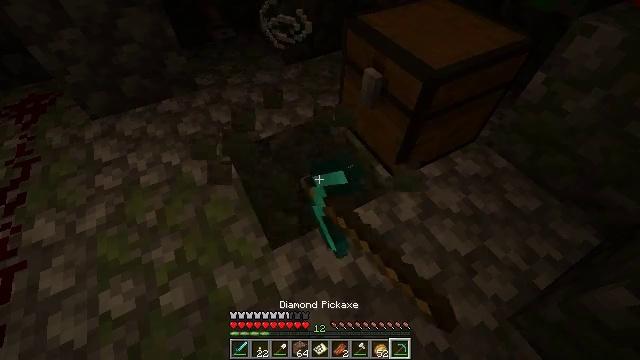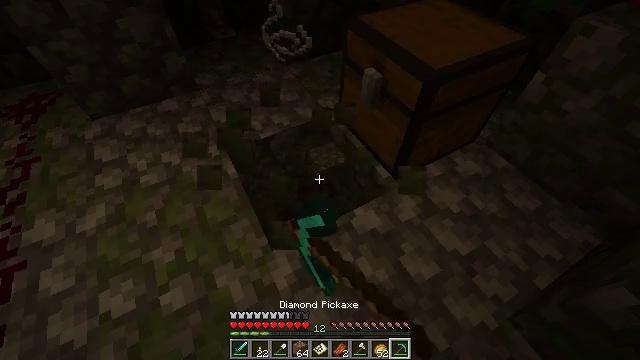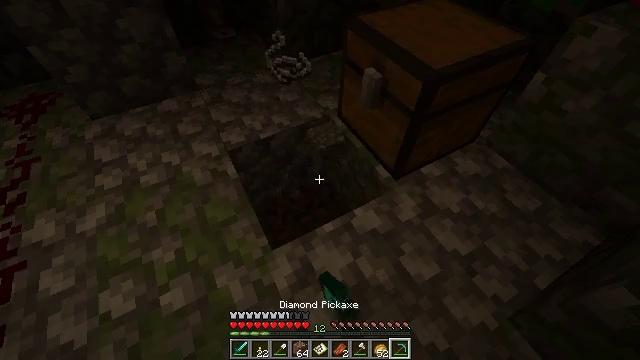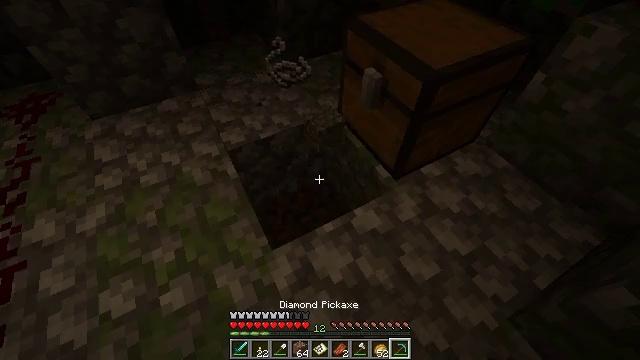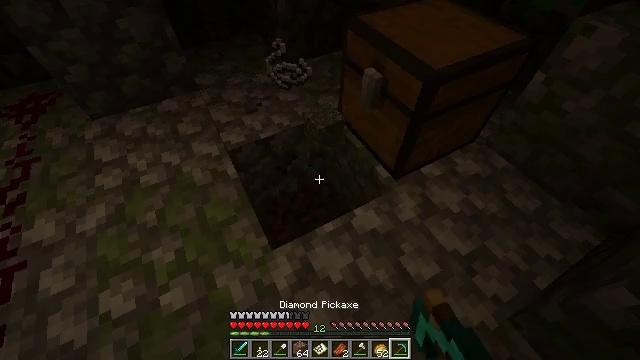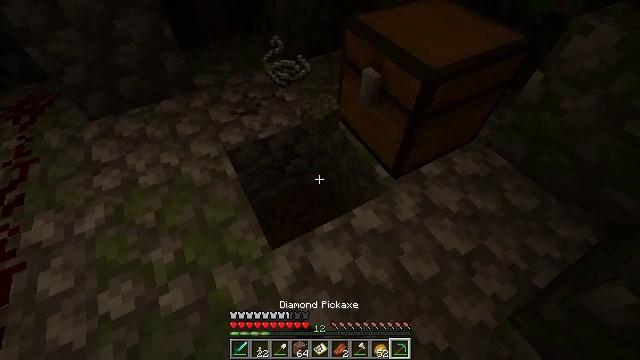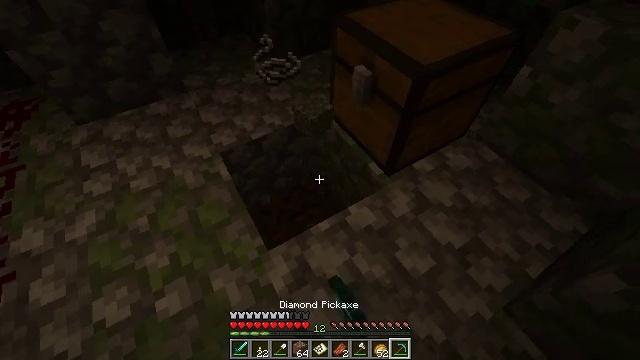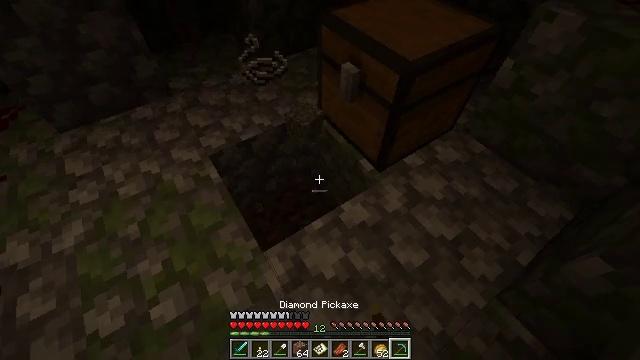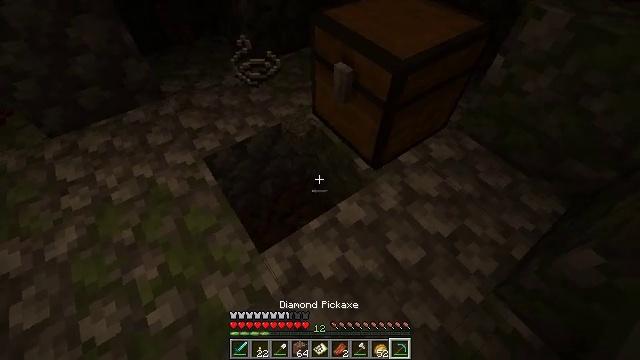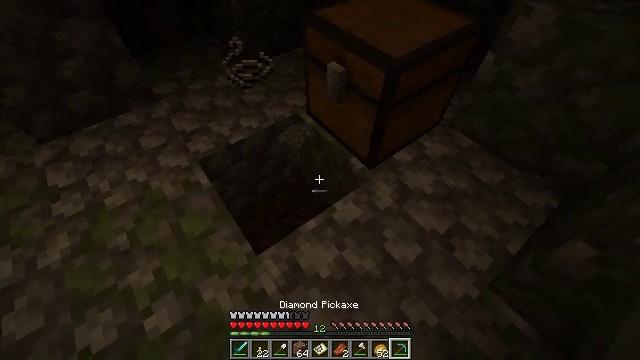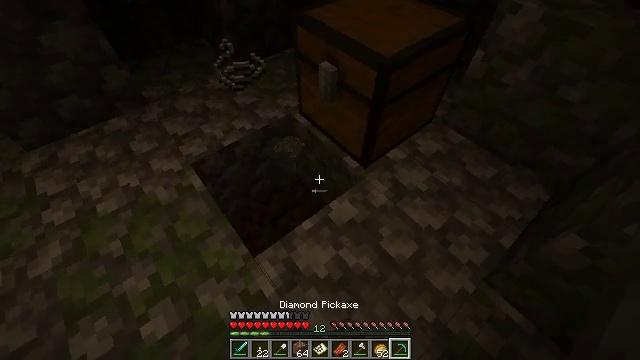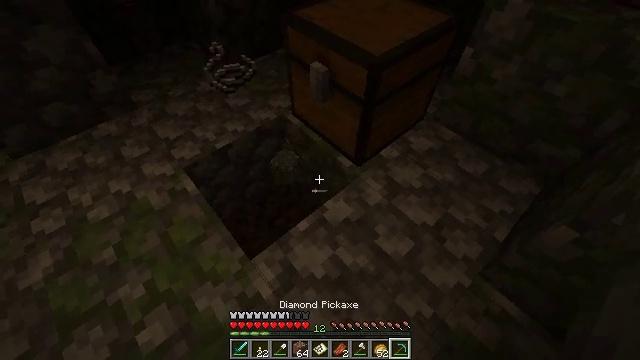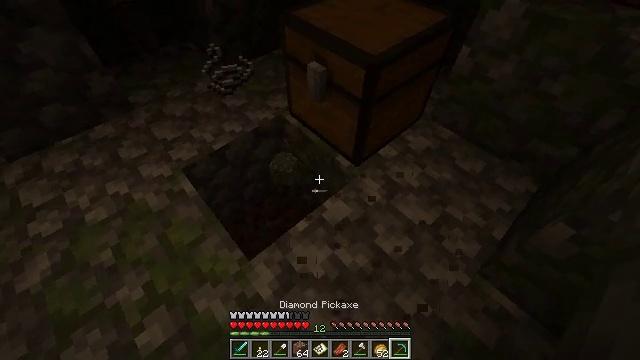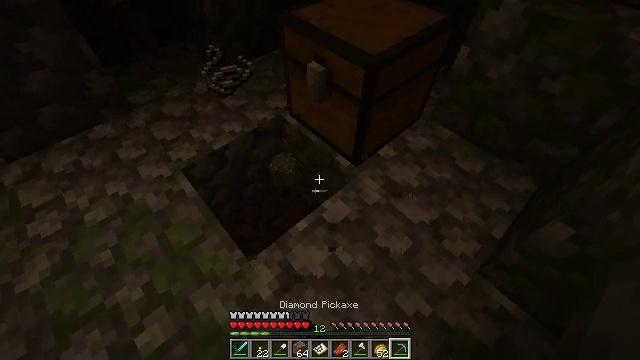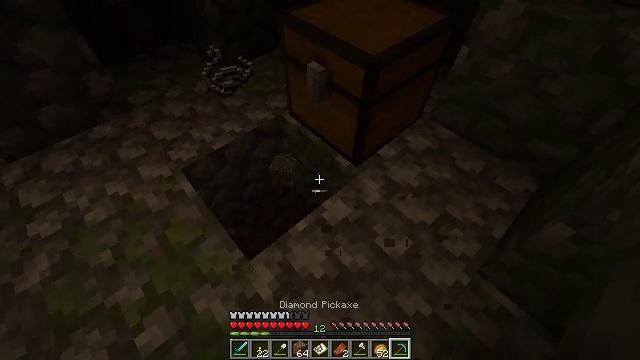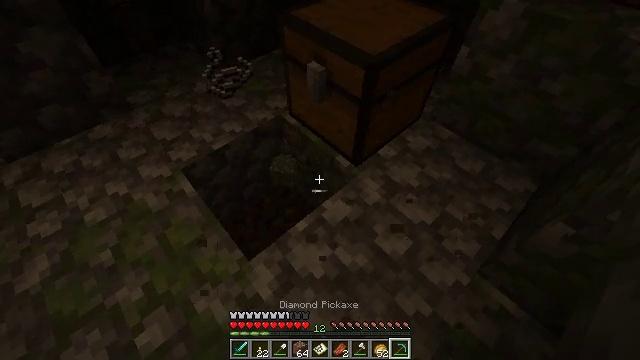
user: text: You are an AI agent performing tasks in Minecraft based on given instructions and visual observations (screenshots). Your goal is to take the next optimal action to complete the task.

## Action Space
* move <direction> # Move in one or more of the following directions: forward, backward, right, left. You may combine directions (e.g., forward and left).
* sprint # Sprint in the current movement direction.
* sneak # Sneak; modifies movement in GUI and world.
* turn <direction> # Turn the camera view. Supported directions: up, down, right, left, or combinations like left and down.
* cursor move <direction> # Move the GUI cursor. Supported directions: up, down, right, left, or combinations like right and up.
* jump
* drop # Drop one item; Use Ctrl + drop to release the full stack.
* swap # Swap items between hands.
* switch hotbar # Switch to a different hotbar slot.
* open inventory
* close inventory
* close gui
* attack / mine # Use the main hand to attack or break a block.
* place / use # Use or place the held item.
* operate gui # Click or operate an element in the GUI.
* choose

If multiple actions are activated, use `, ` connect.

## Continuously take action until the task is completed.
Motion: motion action
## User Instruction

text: Gather tripwire by breaking it.
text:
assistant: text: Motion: attack / mine
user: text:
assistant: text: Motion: attack / mine
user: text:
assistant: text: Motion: attack / mine
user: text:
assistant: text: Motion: attack / mine
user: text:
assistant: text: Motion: attack / mine
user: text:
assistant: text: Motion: turn right, attack / mine
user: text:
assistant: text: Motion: turn right
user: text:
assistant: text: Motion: turn right
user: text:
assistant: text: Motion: turn right
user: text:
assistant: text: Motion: turn right
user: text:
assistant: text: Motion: turn right
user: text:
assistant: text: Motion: attack / mine
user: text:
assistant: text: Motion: attack / mine
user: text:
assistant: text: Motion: attack / mine
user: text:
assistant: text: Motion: attack / mine
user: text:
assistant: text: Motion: attack / mine
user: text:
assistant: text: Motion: attack / mine